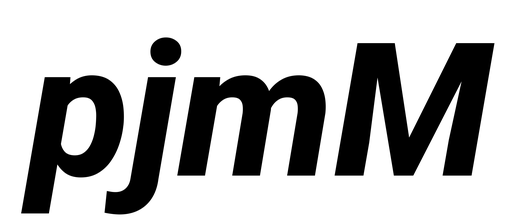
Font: Roboto-Italic_ExtraBold_Italic